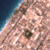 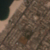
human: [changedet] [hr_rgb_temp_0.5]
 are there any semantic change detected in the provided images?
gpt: A bay along the shore was created in the area where many constructions were removed.